Question: I have an object called 'user':
It has properties like 'user.name', 'user.age' e.tc.
Now, I need to add an array to user object called 'subjects' via ng-model.
This is what i did inside of ng-repeat:
'''
<input type="text" ng-model="user.subjectname[$index]"
name="subject" ng-required="true" placeholder="Enter a subject name">
'''
and when I do 'console.log(user.subjectname)', it looks like this:

Now, after this, I wanted to do something like this:
'''
<div ng-repeat="data in user.sujects">
<td>{{data}} </td>
</div>
'''
But it does not work.
Try2:
In my my service that is called from controller, I tried this,
'''
if(dataArray== null)
var dataArray=[];
console.log("scop.user.subjectname...................." + user.subjectname);
for(var i in user.subjectname)
{ dataArray.push(user.subjectname[i])
}
user.data=dataArray;
'''
so, now if I do,
'''
<div ng-repeat="data in user.data">
<td>{{data}} </td>
</div>
'''
I still get nothing.
Can I get some direction to deal with this?
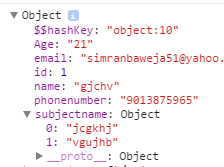
Answer: Like I told you in <URL>.
You need to use the <URL> syntax to get those values out of 'user.subjectname'
'''
ng-repeat="(key, val) in user.subjectname" ng-bind="val"
'''
---
If you need to transform this object into an array:
'''
$scope.arr = [];
Object.keys(user.subjectname).forEach(function (key) {
arr.push(user.subjectname[key]);
});
'''
Then if you need to output that
'''
ng-repeat="a in arr" ng-bind="a"
'''
---
after further explanation from you, I'm assuming <URL> highlights something close to what you are after.